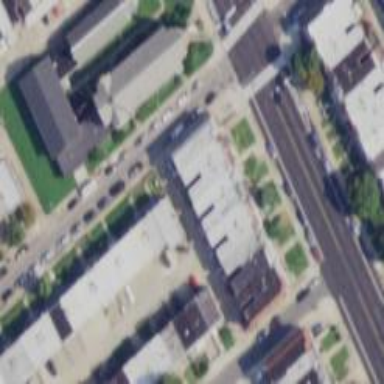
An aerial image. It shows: Alley classified as service road.